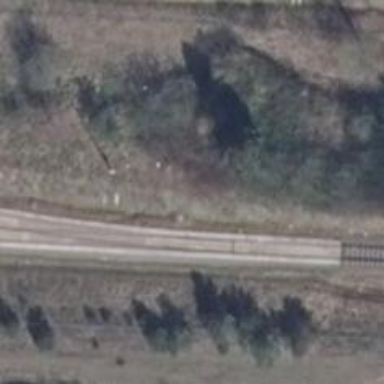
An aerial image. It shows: Railway switch with the turnout side on the right.